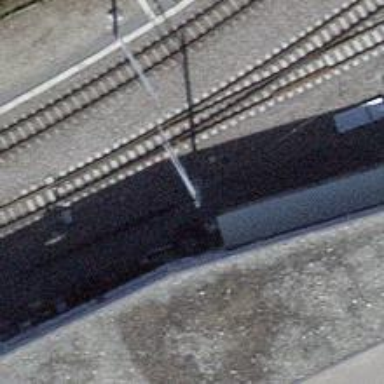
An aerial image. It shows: Railway switch.